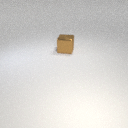
large brown metal cube